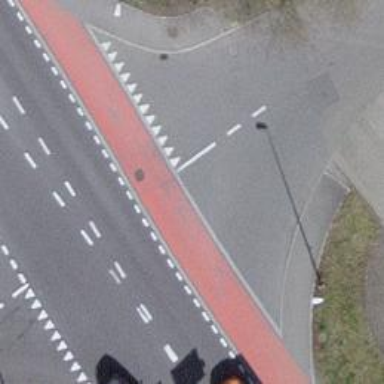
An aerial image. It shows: Marked crossing with surface markings on the road.